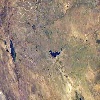
Label: land